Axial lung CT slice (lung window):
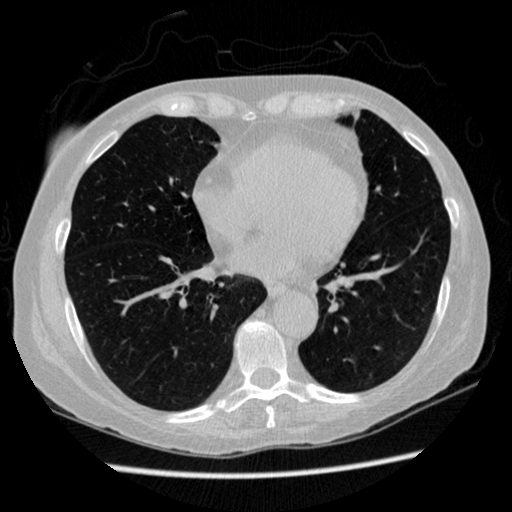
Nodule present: no